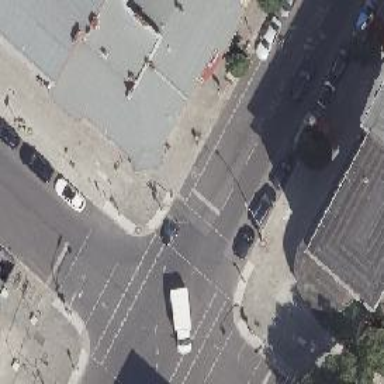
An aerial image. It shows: Crossing with traffic signals.